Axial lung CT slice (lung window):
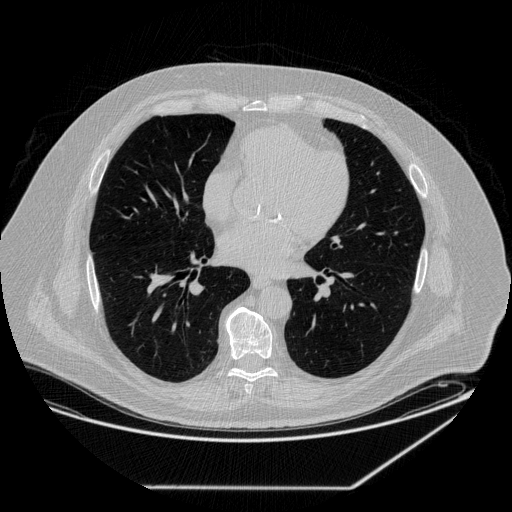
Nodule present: no